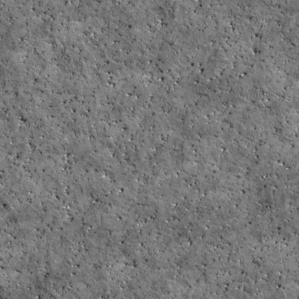
Label: non_frost